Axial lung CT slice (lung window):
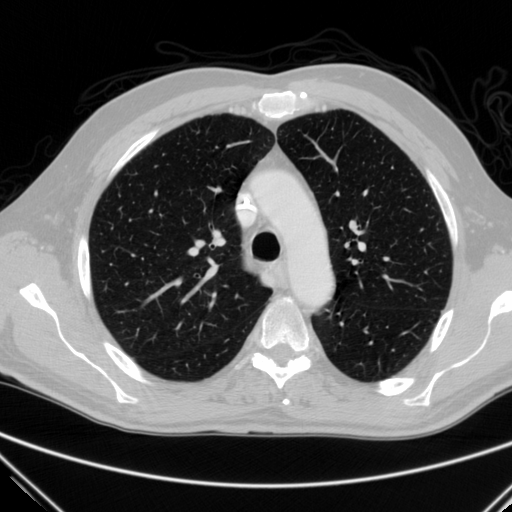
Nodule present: no